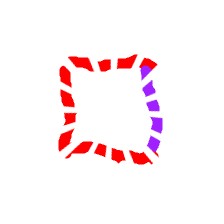
Shape: square